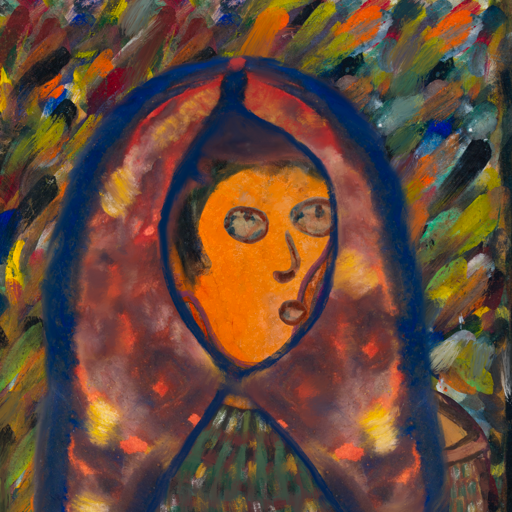
Background: An_Impression, Head And Neck Side: Hypocrite_w_Hair, Face Side: Orphan, Bust: After_Raid, Hair Side: Pipe, Head Accessory: Mother_And_Son_Mother_Scarf, Second Necklace: Blank, Necklace: Blank, Baby: Blank